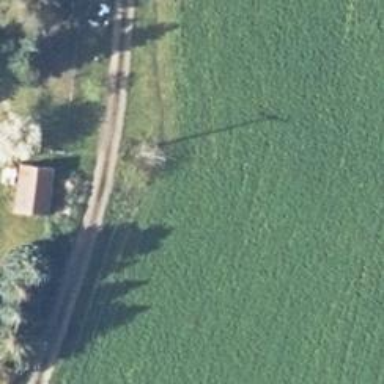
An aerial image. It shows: Minor power line.